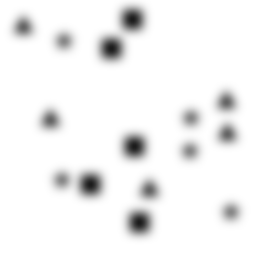
Squares: 5
Triangles: 5
Stars: 5
Total shapes: 15